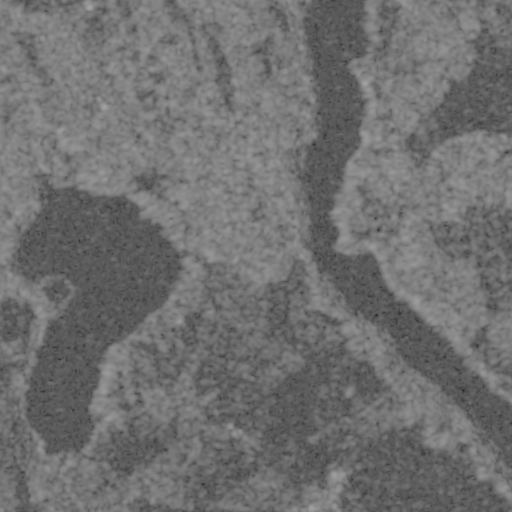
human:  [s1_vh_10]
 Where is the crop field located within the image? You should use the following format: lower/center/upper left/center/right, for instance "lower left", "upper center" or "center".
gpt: The crop field is located in the lower left of the image.
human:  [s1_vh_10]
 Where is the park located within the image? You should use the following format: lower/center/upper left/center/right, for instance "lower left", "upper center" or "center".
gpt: The park is located in the center left of the image.
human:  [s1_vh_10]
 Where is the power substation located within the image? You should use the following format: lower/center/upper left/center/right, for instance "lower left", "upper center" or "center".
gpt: The power substation is located in the lower center of the image.
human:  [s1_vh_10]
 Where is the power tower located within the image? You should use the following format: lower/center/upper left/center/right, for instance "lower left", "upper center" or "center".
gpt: The power tower is located in the lower left of the image.
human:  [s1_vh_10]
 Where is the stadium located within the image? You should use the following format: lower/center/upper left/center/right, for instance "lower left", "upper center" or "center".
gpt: The stadium is located in the center left of the image.
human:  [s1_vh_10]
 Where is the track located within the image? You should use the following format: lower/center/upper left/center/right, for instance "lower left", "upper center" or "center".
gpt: The track is located in the center left of the image.
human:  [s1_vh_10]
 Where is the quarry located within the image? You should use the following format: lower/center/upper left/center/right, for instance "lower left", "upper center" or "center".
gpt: There is no quarry in the image.

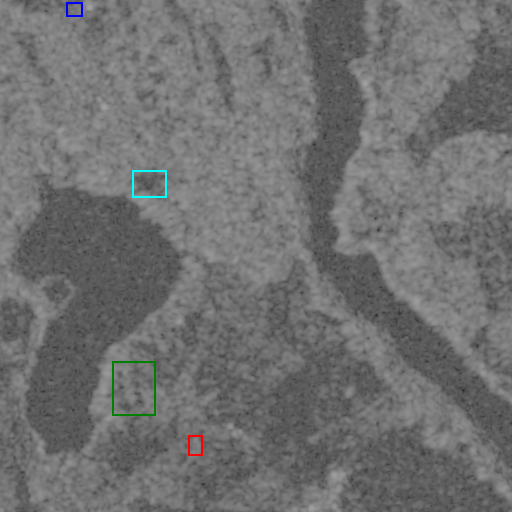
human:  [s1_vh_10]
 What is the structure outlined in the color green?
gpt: The structure outlined in green is a crop field.
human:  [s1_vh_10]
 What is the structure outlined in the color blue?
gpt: The structure outlined in blue is a parking lot.
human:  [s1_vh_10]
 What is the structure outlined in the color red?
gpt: The structure outlined in red is a power substation.
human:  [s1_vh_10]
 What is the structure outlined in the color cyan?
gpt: The structure outlined in cyan is a stadium.
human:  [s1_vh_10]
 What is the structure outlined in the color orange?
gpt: There is no orange outline.